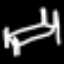
Label: bed